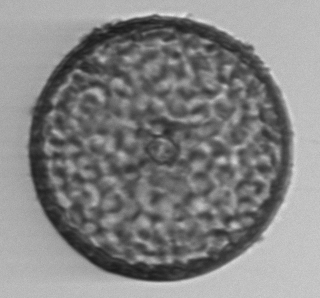
Label: Coscinodiscus